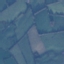
Land use / land cover class: Pasture